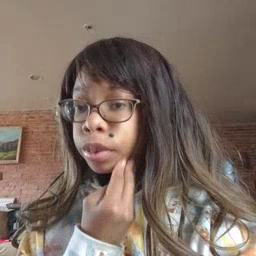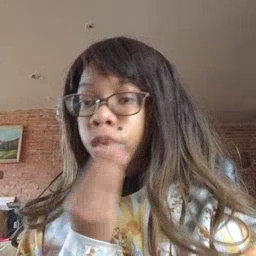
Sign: napkin